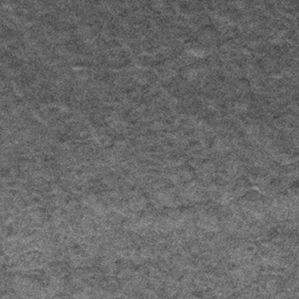
Label: frost